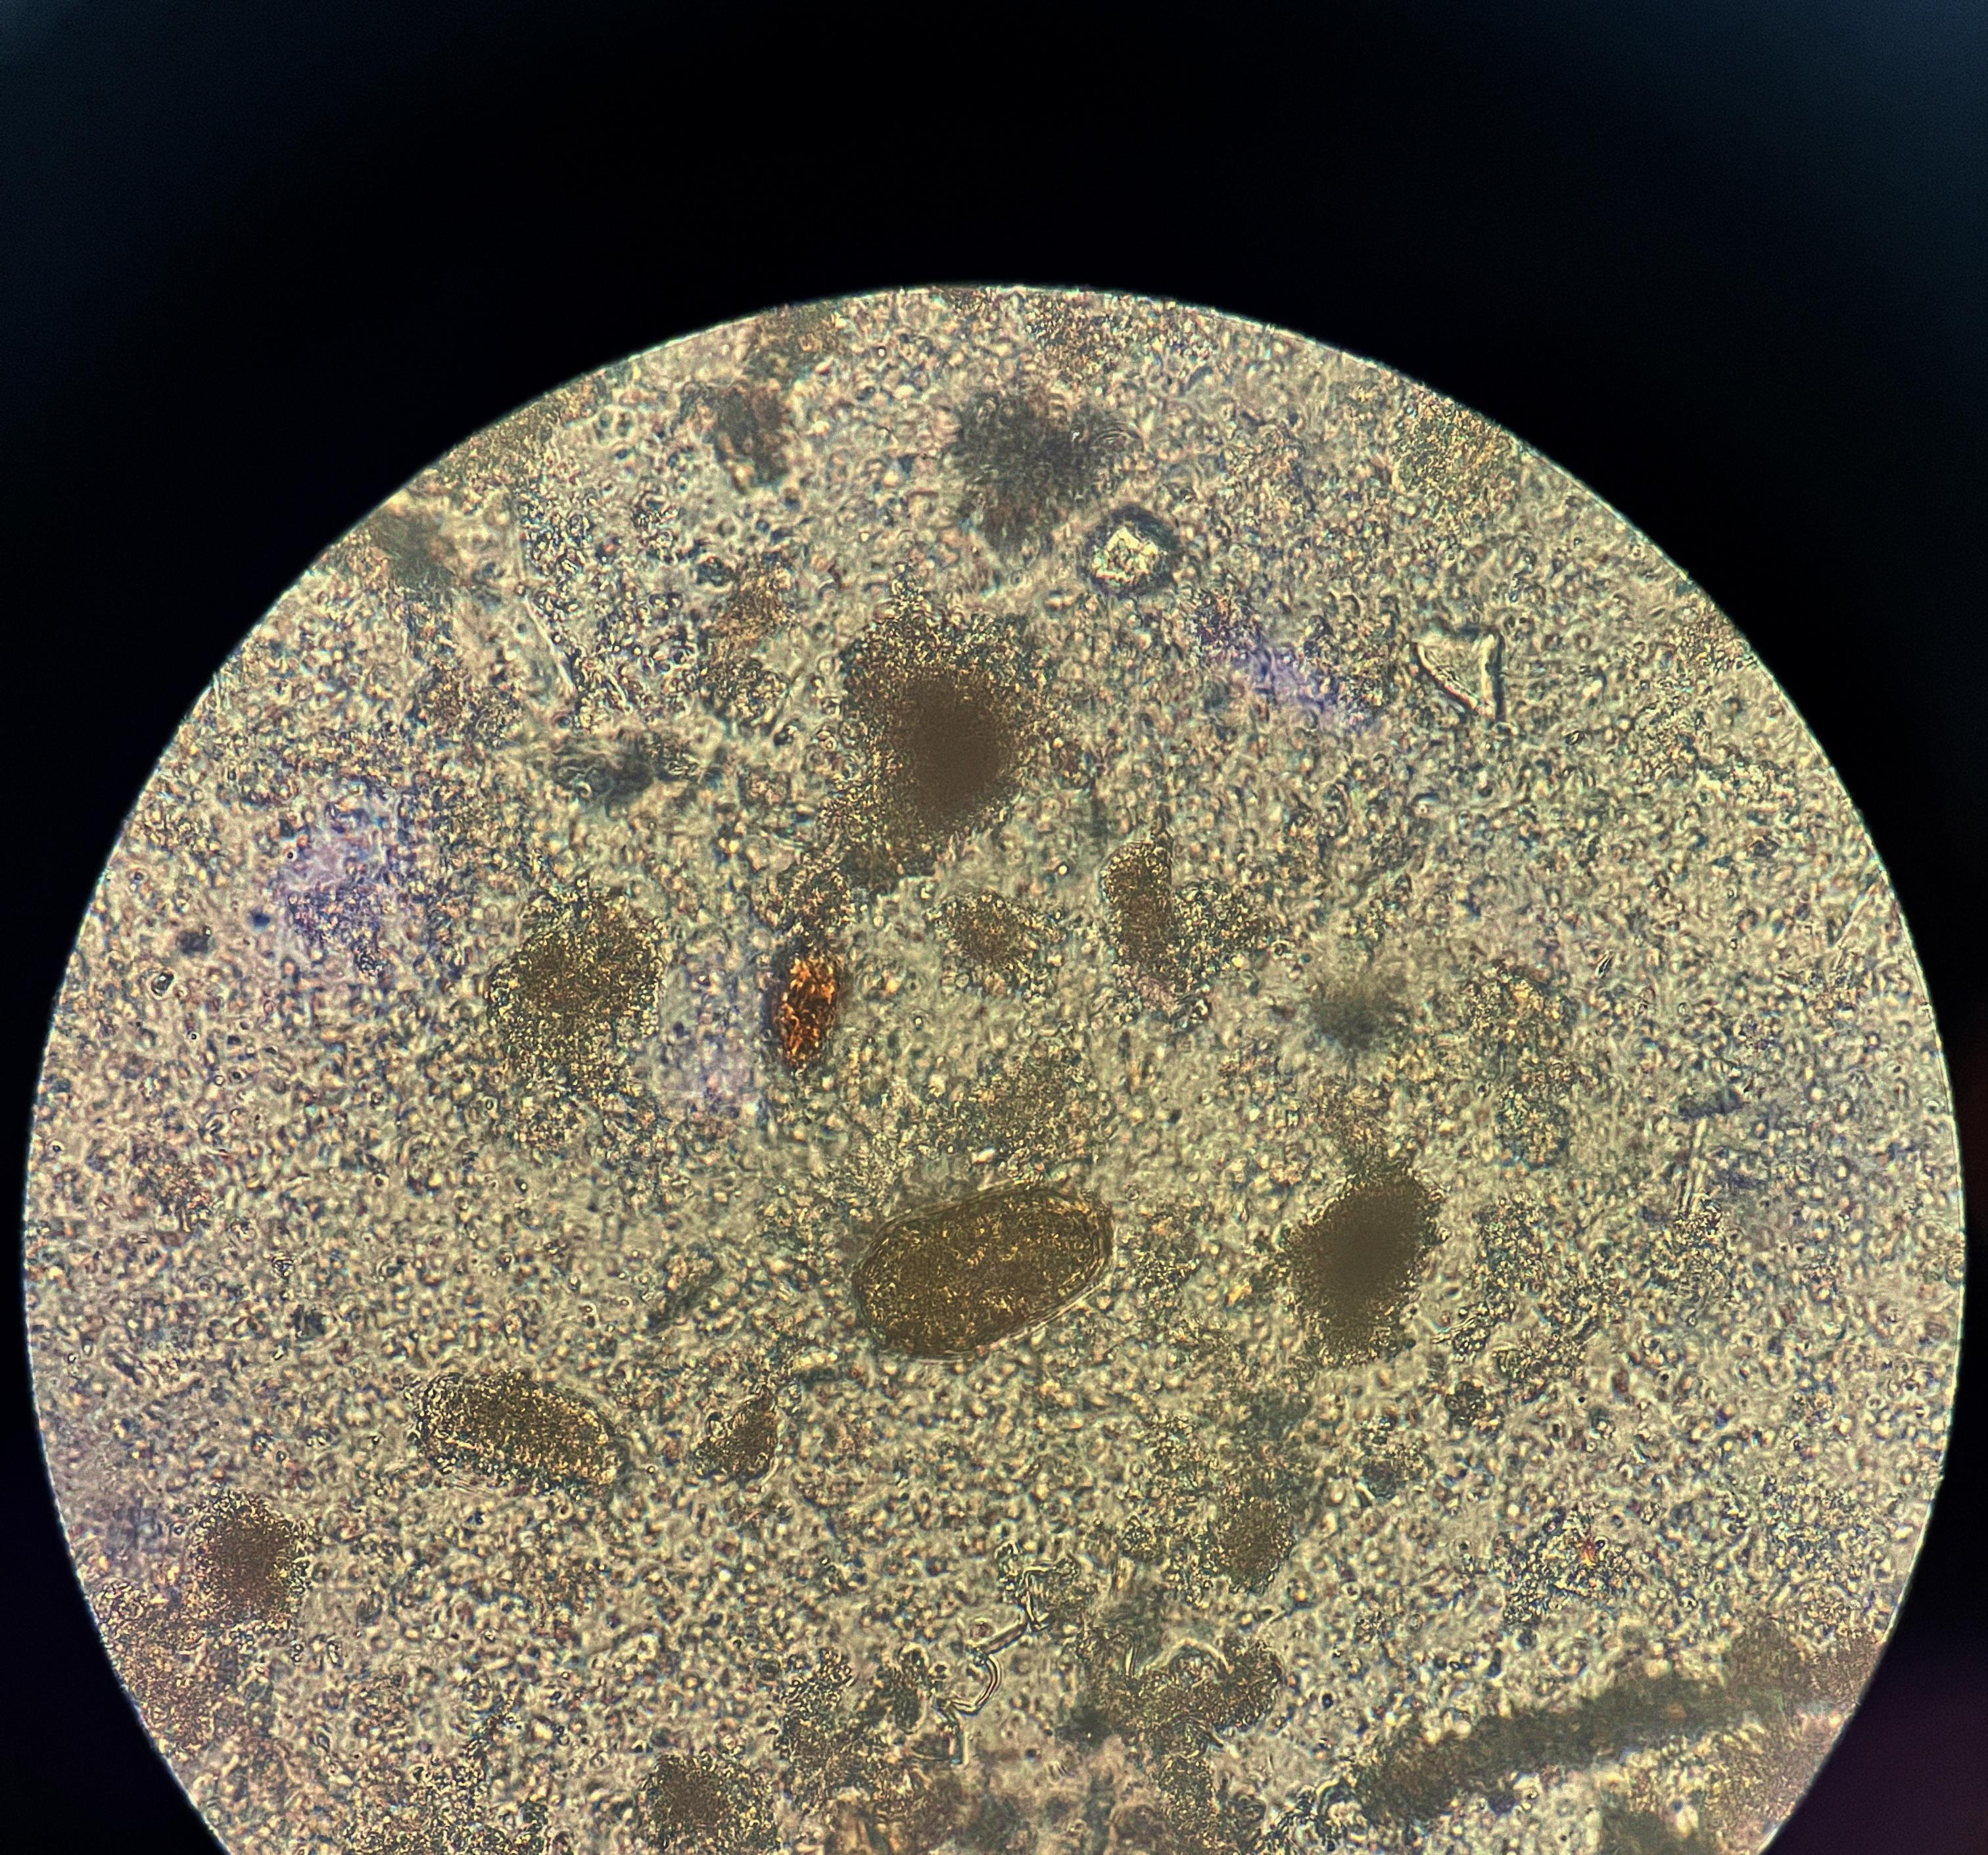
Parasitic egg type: Paragonimus spp